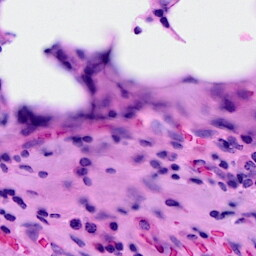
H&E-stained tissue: Breast